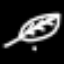
Label: leaf